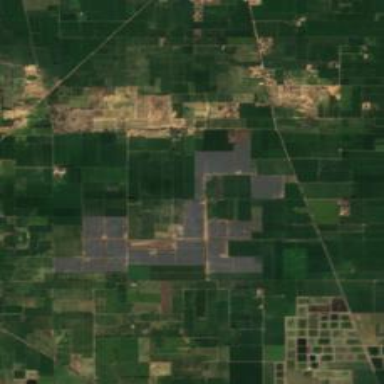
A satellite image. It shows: Solar power plant with photovoltaic solar panels surrounded by wall.